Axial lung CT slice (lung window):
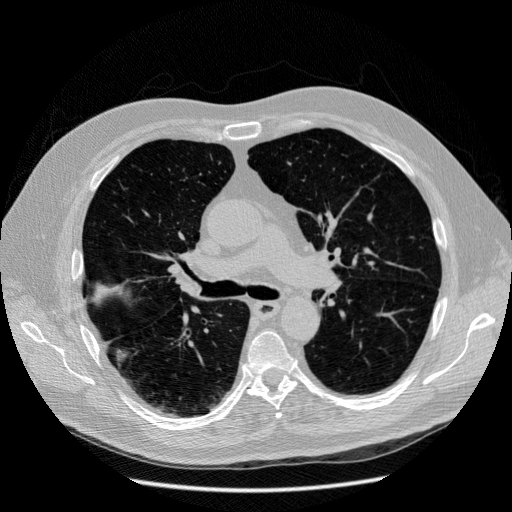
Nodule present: no